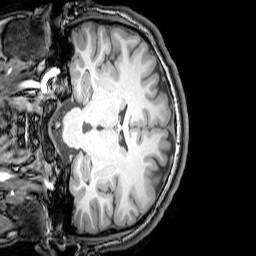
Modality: T1w
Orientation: coronal
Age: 22
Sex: male
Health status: healthy
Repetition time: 0.081 s
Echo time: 0.037 s